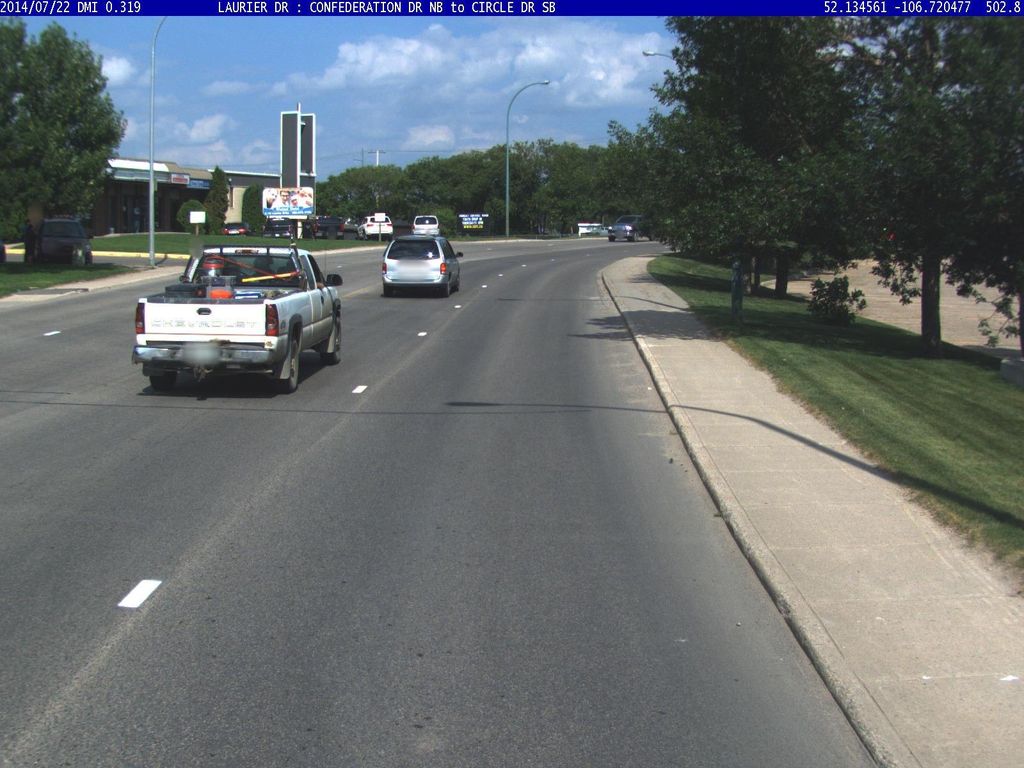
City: saskatoon